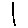
Label: line